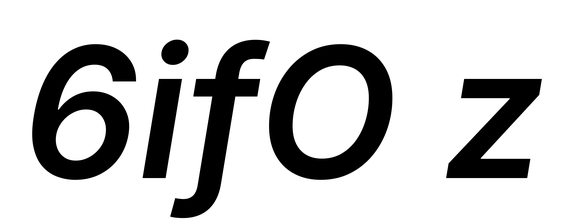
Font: Inter-Italic_SemiBold_Italic